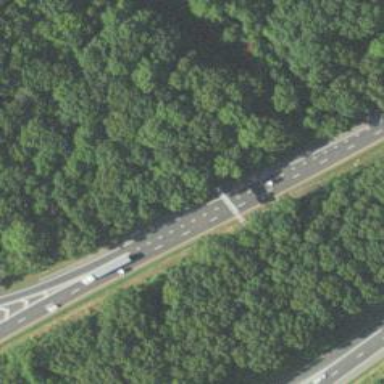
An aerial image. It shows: Motorway junction.